Field crop: tomato
Growth stage: 1
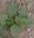
Species: solanum